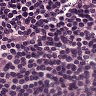
Metastatic tissue present: no